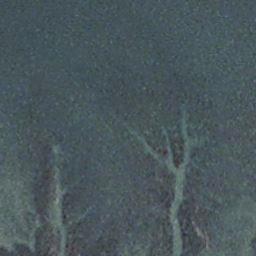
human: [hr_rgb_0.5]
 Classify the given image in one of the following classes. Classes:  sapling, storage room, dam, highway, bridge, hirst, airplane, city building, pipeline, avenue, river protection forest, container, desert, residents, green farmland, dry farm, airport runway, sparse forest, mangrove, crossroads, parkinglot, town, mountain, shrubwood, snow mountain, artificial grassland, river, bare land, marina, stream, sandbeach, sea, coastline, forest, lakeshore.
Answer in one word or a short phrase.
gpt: stream